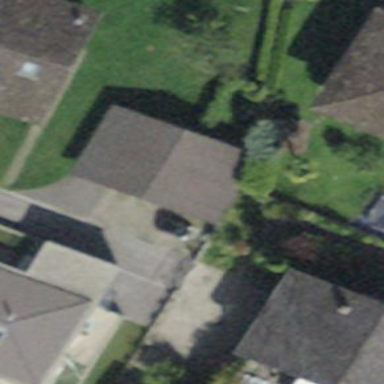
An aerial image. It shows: View of roof of building.